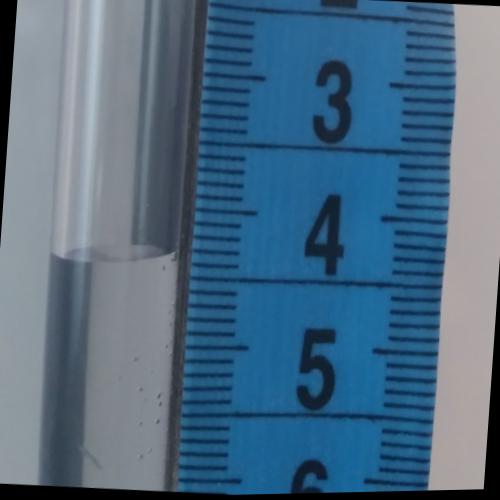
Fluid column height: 4.3 cm